Question: I'm using bootstrap
Somehow it come appears messed up.
It seems twitter-bootstrap is preventing.
How can I fix this? Please check my demo.
<URL>

'''
<span id="chat">
<span id="comment_652">
<div class="bubble_row">
<div class="me_icon">
<p class="responsive-img">
<a href="/user/2"><img alt="Dsc_0023" class="img-polaroid" src="http://t1.gstatic.com/images?q=tbn:ANd9GcTHwJFqUSlCJvXdCKEQ9dPxPhx_FYOcbQqD_Hco7vTSwEK_eVpnD-qTWcBCmg" style="width: 50px; height: 50px" /></a>
</p>
</div>
<div class="bubble me">
<span class='text-error'>02:15:02</span>:<a href="/user/2">Person B</a><br />
What
</div>
</div>
</span>
<span id="comment_651">
<div class="bubble_row">
<div class="me_icon">
<p class="responsive-img">
<a href="/user/2"><img alt="Dsc_0023" class="img-polaroid" src="http://t1.gstatic.com/images?q=tbn:ANd9GcTHwJFqUSlCJvXdCKEQ9dPxPhx_FYOcbQqD_Hco7vTSwEK_eVpnD-qTWcBCmg" style="width: 50px; height: 50px" /></a>
</p>
</div>
<div class="bubble me">
<span class='text-error'>02:14:51</span>:<a href="/user/2">Person B</a><br />
Hi there
</div>
</div>
</span>
<span id="comment_650">
<div class="bubble_row">
<div class="bubble you"><span class='text-error'>02:12:53</span>:<a href="/user/1">Person A</a><br />
Hi
</div>
<div class="you_icon">
<p class="responsive-img">
<a href="/user/1"><img alt="X50" class="img-polaroid" src="http://www.miraiha.net/wpblog/wp-content/uploads/2010/10/designreviver-free-twitter-social-icon.jpg" style="width: 50px; height: 50px" /></a>
</p>
</div>
</div>
</span>
<span id="comment_649">
<div class="bubble_row">
<div class="me_icon">
<p class="responsive-img">
<a href="/user/2"><img alt="Dsc_0023" class="img-polaroid" src="http://t1.gstatic.com/images?q=tbn:ANd9GcTHwJFqUSlCJvXdCKEQ9dPxPhx_FYOcbQqD_Hco7vTSwEK_eVpnD-qTWcBCmg" style="width: 50px; height: 50px" /></a>
</p>
</div>
<div class="bubble me">
<span class='text-error'>02:11:46</span>:<a href="/user/2">Person B</a><br />
Wow
</div>
</div>
</span>
<span id="comment_645">
<div class="bubble_row">
<div class="bubble you">18:03:02:<a href="/user/1">Person A</a><br />
Hello
</div>
<div class="you_icon">
<p class="responsive-img">
<a href="/user/1"><img alt="X50" class="img-polaroid" src="http://www.miraiha.net/wpblog/wp-content/uploads/2010/10/designreviver-free-twitter-social-icon.jpg" style="width: 50px; height: 50px" /></a>
</p>
</div>
</div>
</span>
<span id="comment_644">
<div class="bubble_row">
<div class="bubble you">17:54:43:<a href="/user/1">Person A</a><br />
Howdy
</div>
<div class="you_icon">
<p class="responsive-img">
<a href="/user/1"><img alt="X50" class="img-polaroid" src="http://www.miraiha.net/wpblog/wp-content/uploads/2010/10/designreviver-free-twitter-social-icon.jpg" style="width: 50px; height: 50px" /></a>
</p>
</div>
</div>
</span>
<span id="comment_643">
<div class="bubble_row">
<div class="bubble you">17:54:00:<a href="/user/1">Person A</a><br />
Yahoo
</div>
<div class="you_icon">
<p class="responsive-img">
<a href="/user/1"><img alt="X50" class="img-polaroid" src="http://www.miraiha.net/wpblog/wp-content/uploads/2010/10/designreviver-free-twitter-social-icon.jpg" style="width: 50px; height: 50px" /></a>
</p>
</div>
</div>
</span>
<span id="comment_642">
<div class="bubble_row">
<div class="bubble you">21:15:25:<a href="/user/1">Person A</a><br />
OK
</div>
<div class="you_icon">
<p class="responsive-img">
<a href="/user/1"><img alt="X50" class="img-polaroid" src="http://www.miraiha.net/wpblog/wp-content/uploads/2010/10/designreviver-free-twitter-social-icon.jpg" style="width: 50px; height: 50px" /></a>
</p>
</div>
</div>
</span>
<span id="comment_641">
<div class="bubble_row">
<div class="bubble you">20:47:34:<a href="/user/1">Person A</a><br />
Hi
</div>
<div class="you_icon">
<p class="responsive-img">
<a href="/user/1"><img alt="X50" class="img-polaroid" src="http://www.miraiha.net/wpblog/wp-content/uploads/2010/10/designreviver-free-twitter-social-icon.jpg" style="width: 50px; height: 50px" /></a>
</p>
</div>
</div>
</span>
</span>
'''
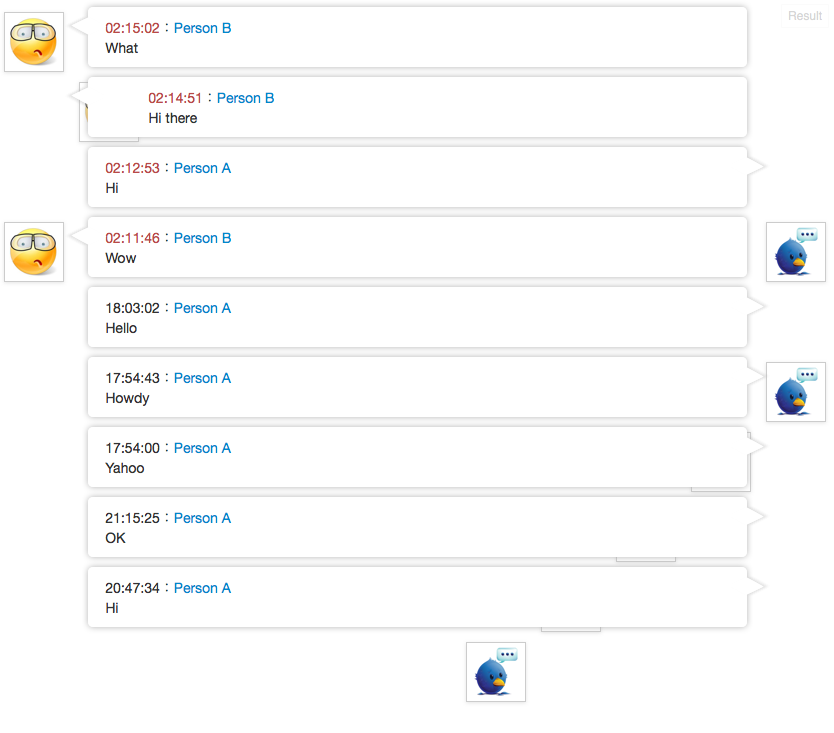
Answer: You're trying to float an element next to a full-width element (.bubble).
Here's one way that should work:
<URL>
Main differences:
'''
.bubble_row {
position: relative;
}
.me_icon {
position: absolute;
left: 0;
top: 0;
margin: 5px 10px 5px 5px;
text-align: left;
}
.you_icon {
position: absolute;
right: 0;
top: 0;
margin: 5px 10px 5px 5px;
text-align: right;
}
'''